Field crop: maize
Growth stage: 2
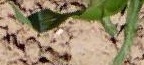
Species: maize